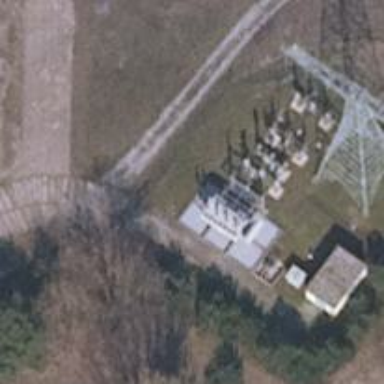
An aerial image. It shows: Distribution level power substation surrounded by fence.